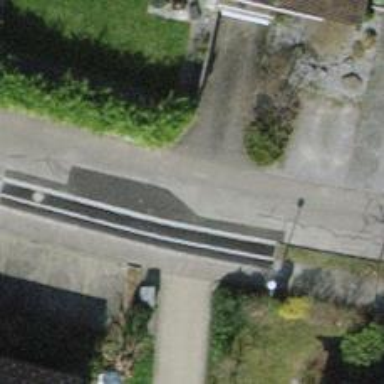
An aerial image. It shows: Residential road with asphalt surface and sidewalk on the left side.